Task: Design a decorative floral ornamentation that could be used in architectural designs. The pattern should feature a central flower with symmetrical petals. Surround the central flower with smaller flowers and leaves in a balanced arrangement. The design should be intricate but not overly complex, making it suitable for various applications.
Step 1103:
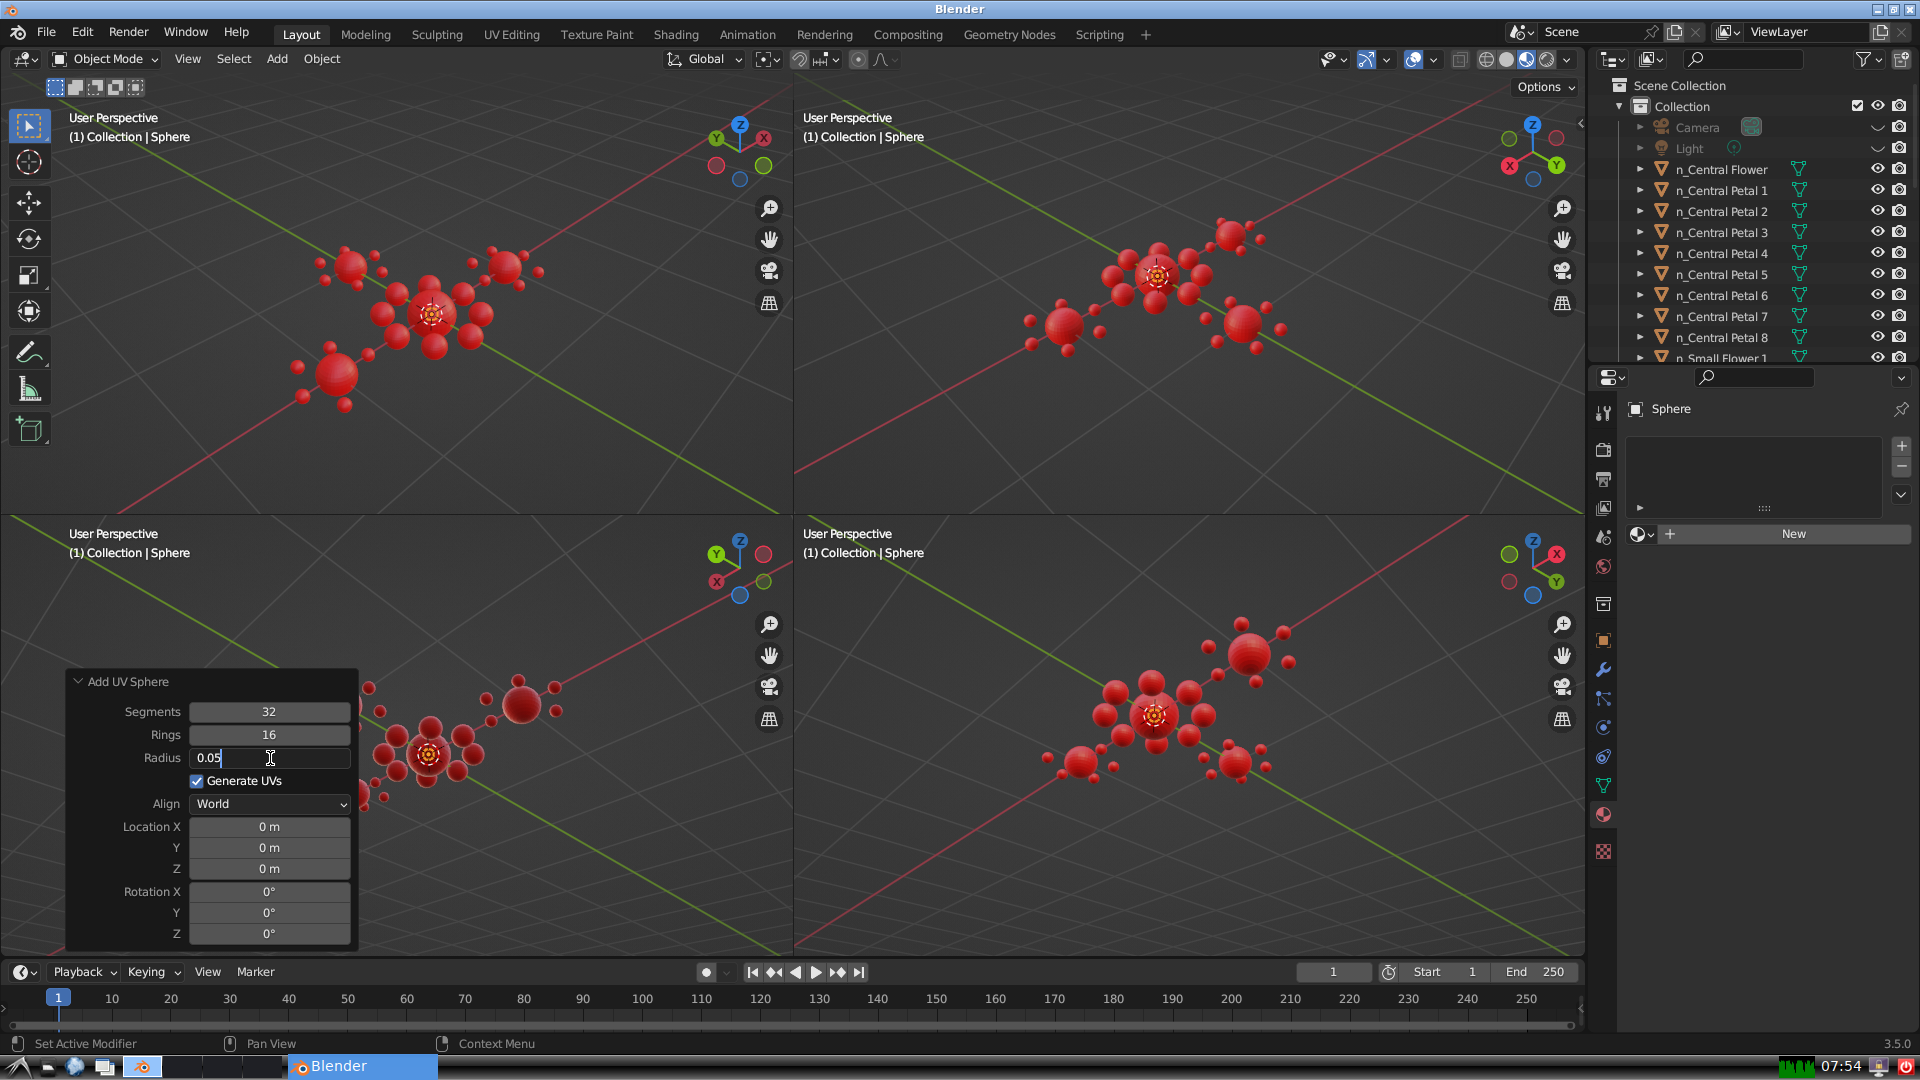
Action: {"key_press": ['Return']}